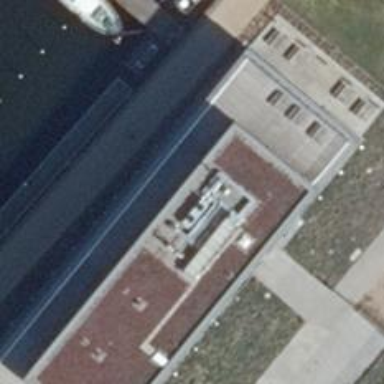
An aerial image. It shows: Government office.